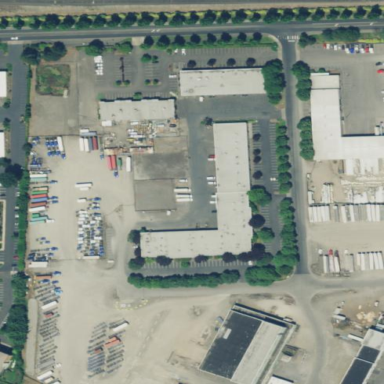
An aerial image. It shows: Commercial building.